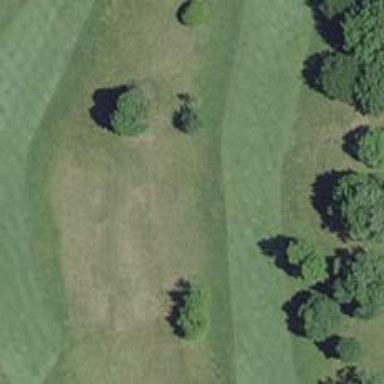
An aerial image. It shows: Golf hole.